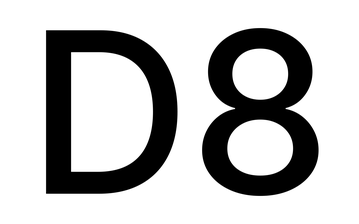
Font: Inter_Medium